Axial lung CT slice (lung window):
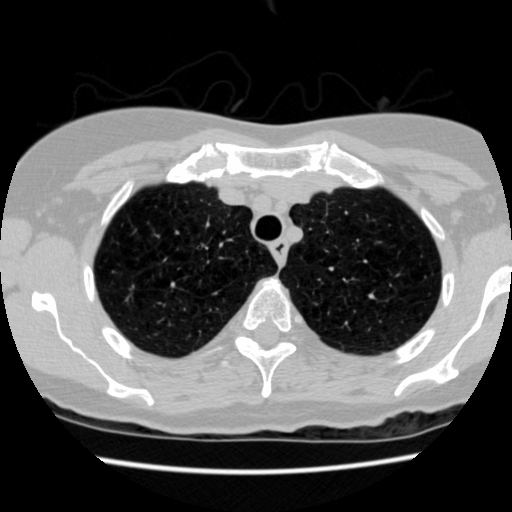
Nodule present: no